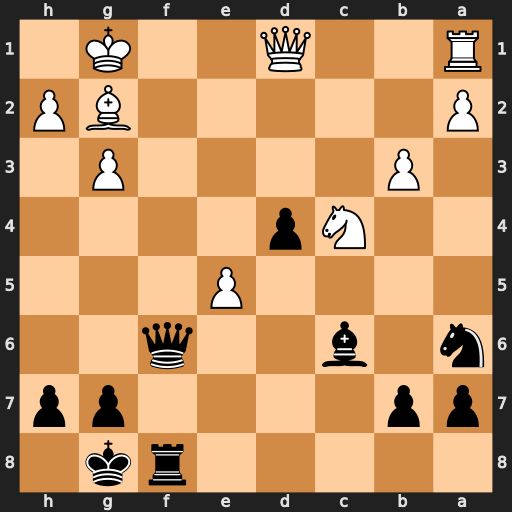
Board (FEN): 5rk1/pp4pp/n1b2q2/4P3/2Np4/1P4P1/P5BP/R2Q2K1
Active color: b
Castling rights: -
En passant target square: -
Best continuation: Qf2+ Kh1 Qxg2#